Question: I have two logos, see picture below, which does not appear on the same column. The twitter icon appears some pixels to the right.

The code looks like this which inserts the icons:
'''
<ul class="social">
<li>
<a title="" data-placement="top" data-toggle="tooltip"
class="facebook"
href="https://www.facebook.com/">
<i class="fa fa-facebook"></i>
<span>&nbsp;&nbsp;&nbsp;Facebook</span>
</a>
</li>
</ul>
<ul class="social">
<li>
<a title="" data-placement="top" data-toggle="tooltip"
class="twitter" href="https://twitter.com/">
<i class="fa fa-twitter"></i>
<span>&nbsp;&nbsp;&nbsp;Twitter</span>
</a>
</li>
</ul>
'''
CSS:
'''
.bloggfb{
width:100%;
text-align:center;
}
'''
How do I get rid of the space infront of the twitter icon?
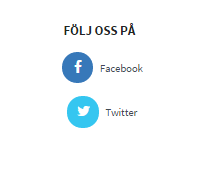
Answer: I am looking at your site just now. Add this to your css and it works nice in Chrome at least:
'''
.social li a {
display: table;
margin-left: 50px;
margin-top: 10px;
}
'''